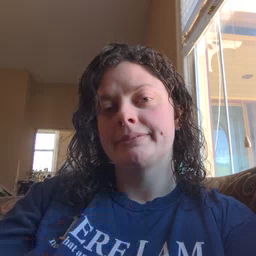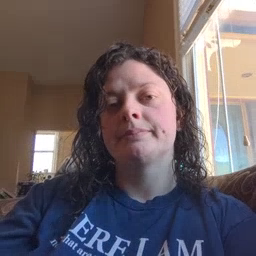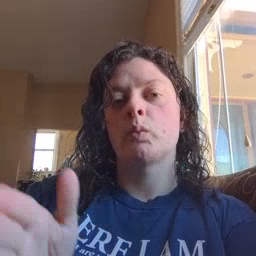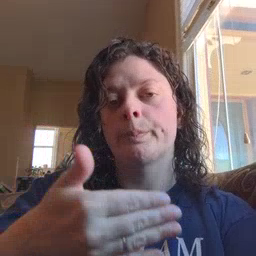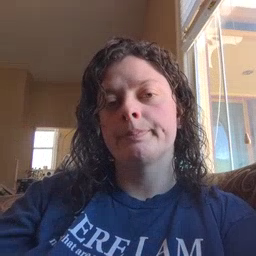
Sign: room